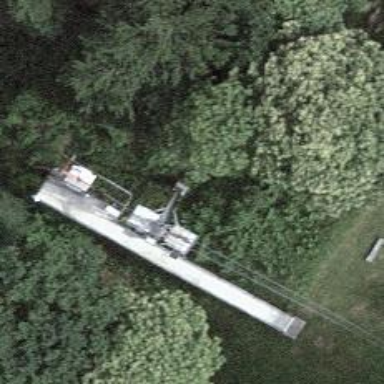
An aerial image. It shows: Cable car.